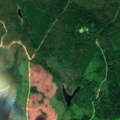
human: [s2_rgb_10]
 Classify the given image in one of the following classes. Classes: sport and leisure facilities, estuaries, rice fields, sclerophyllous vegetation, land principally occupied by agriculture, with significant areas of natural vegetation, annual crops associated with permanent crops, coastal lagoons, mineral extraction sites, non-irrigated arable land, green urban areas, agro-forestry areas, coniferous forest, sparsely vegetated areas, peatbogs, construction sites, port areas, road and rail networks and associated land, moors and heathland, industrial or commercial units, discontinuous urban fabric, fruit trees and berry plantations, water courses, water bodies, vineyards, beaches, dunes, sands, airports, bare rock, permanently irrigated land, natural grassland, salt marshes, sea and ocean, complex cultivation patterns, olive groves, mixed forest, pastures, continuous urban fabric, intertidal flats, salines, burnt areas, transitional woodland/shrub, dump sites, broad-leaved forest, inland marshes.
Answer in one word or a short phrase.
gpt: coniferous forest, mixed forest, transitional woodland/shrub